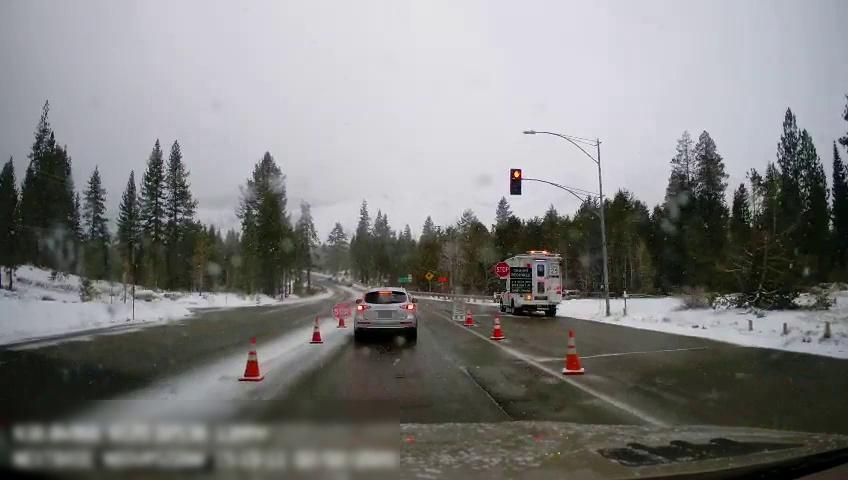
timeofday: Day
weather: Snowy
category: Drivable Space
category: Vehicles | Truck
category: Vehicles | SUV
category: Lanes | Alternate Lane
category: Traffic | Lights
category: Traffic | Signs
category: Traffic | Signs
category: Traffic | Signs
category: Traffic | Signs
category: Traffic | Signs
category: Traffic | Signs
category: Traffic | Signs
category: Traffic | Signs
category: Traffic | Signs